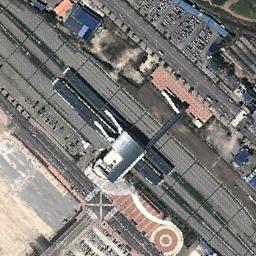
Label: railway_station